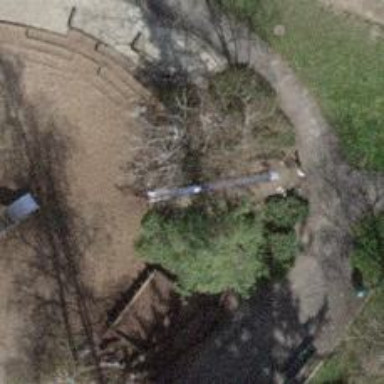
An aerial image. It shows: Playground featuring slide.